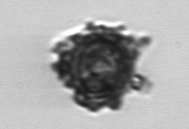
Label: Thalassiosira_TAG_external_detritus